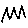
Label: zigzag